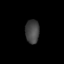
Tissue: lung
Cell type: Epithelial cells
Senescence score: 0.2256
Nuclear area (px): 322
Mean DAPI intensity: 67.932